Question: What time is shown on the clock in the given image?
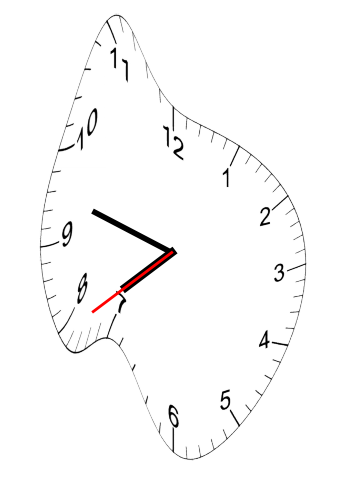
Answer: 07:47:39